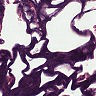
Metastatic tissue present: no